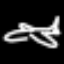
Label: airplane